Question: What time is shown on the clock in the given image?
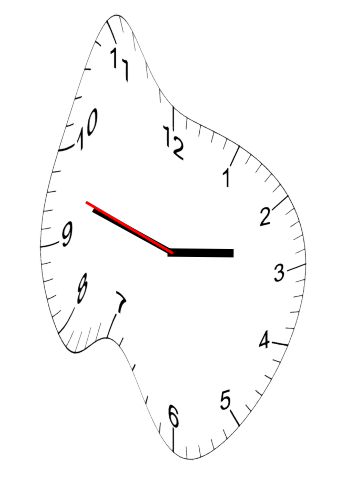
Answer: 02:47:48